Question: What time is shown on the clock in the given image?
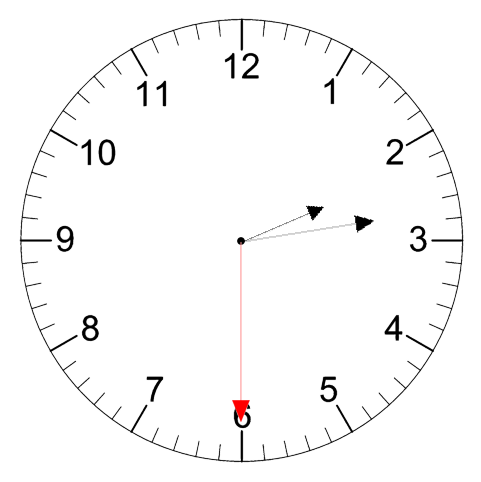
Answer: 02:13:30